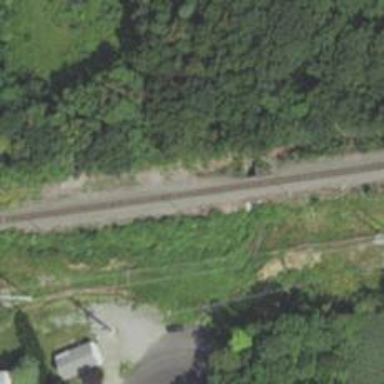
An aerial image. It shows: Railway track.